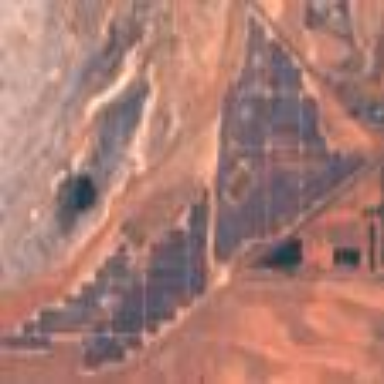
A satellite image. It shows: Solar power plant using photovoltaic technology.